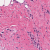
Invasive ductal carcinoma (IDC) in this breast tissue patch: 0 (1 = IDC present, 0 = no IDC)